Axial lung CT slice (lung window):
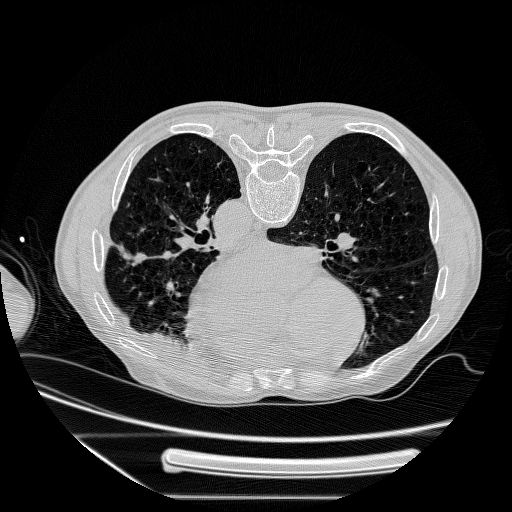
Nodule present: no